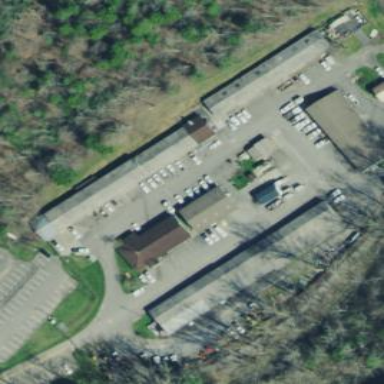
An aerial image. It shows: Garage building.